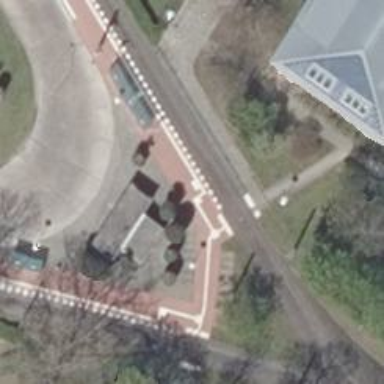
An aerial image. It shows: Uncontrolled tram railway crossing.